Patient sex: M
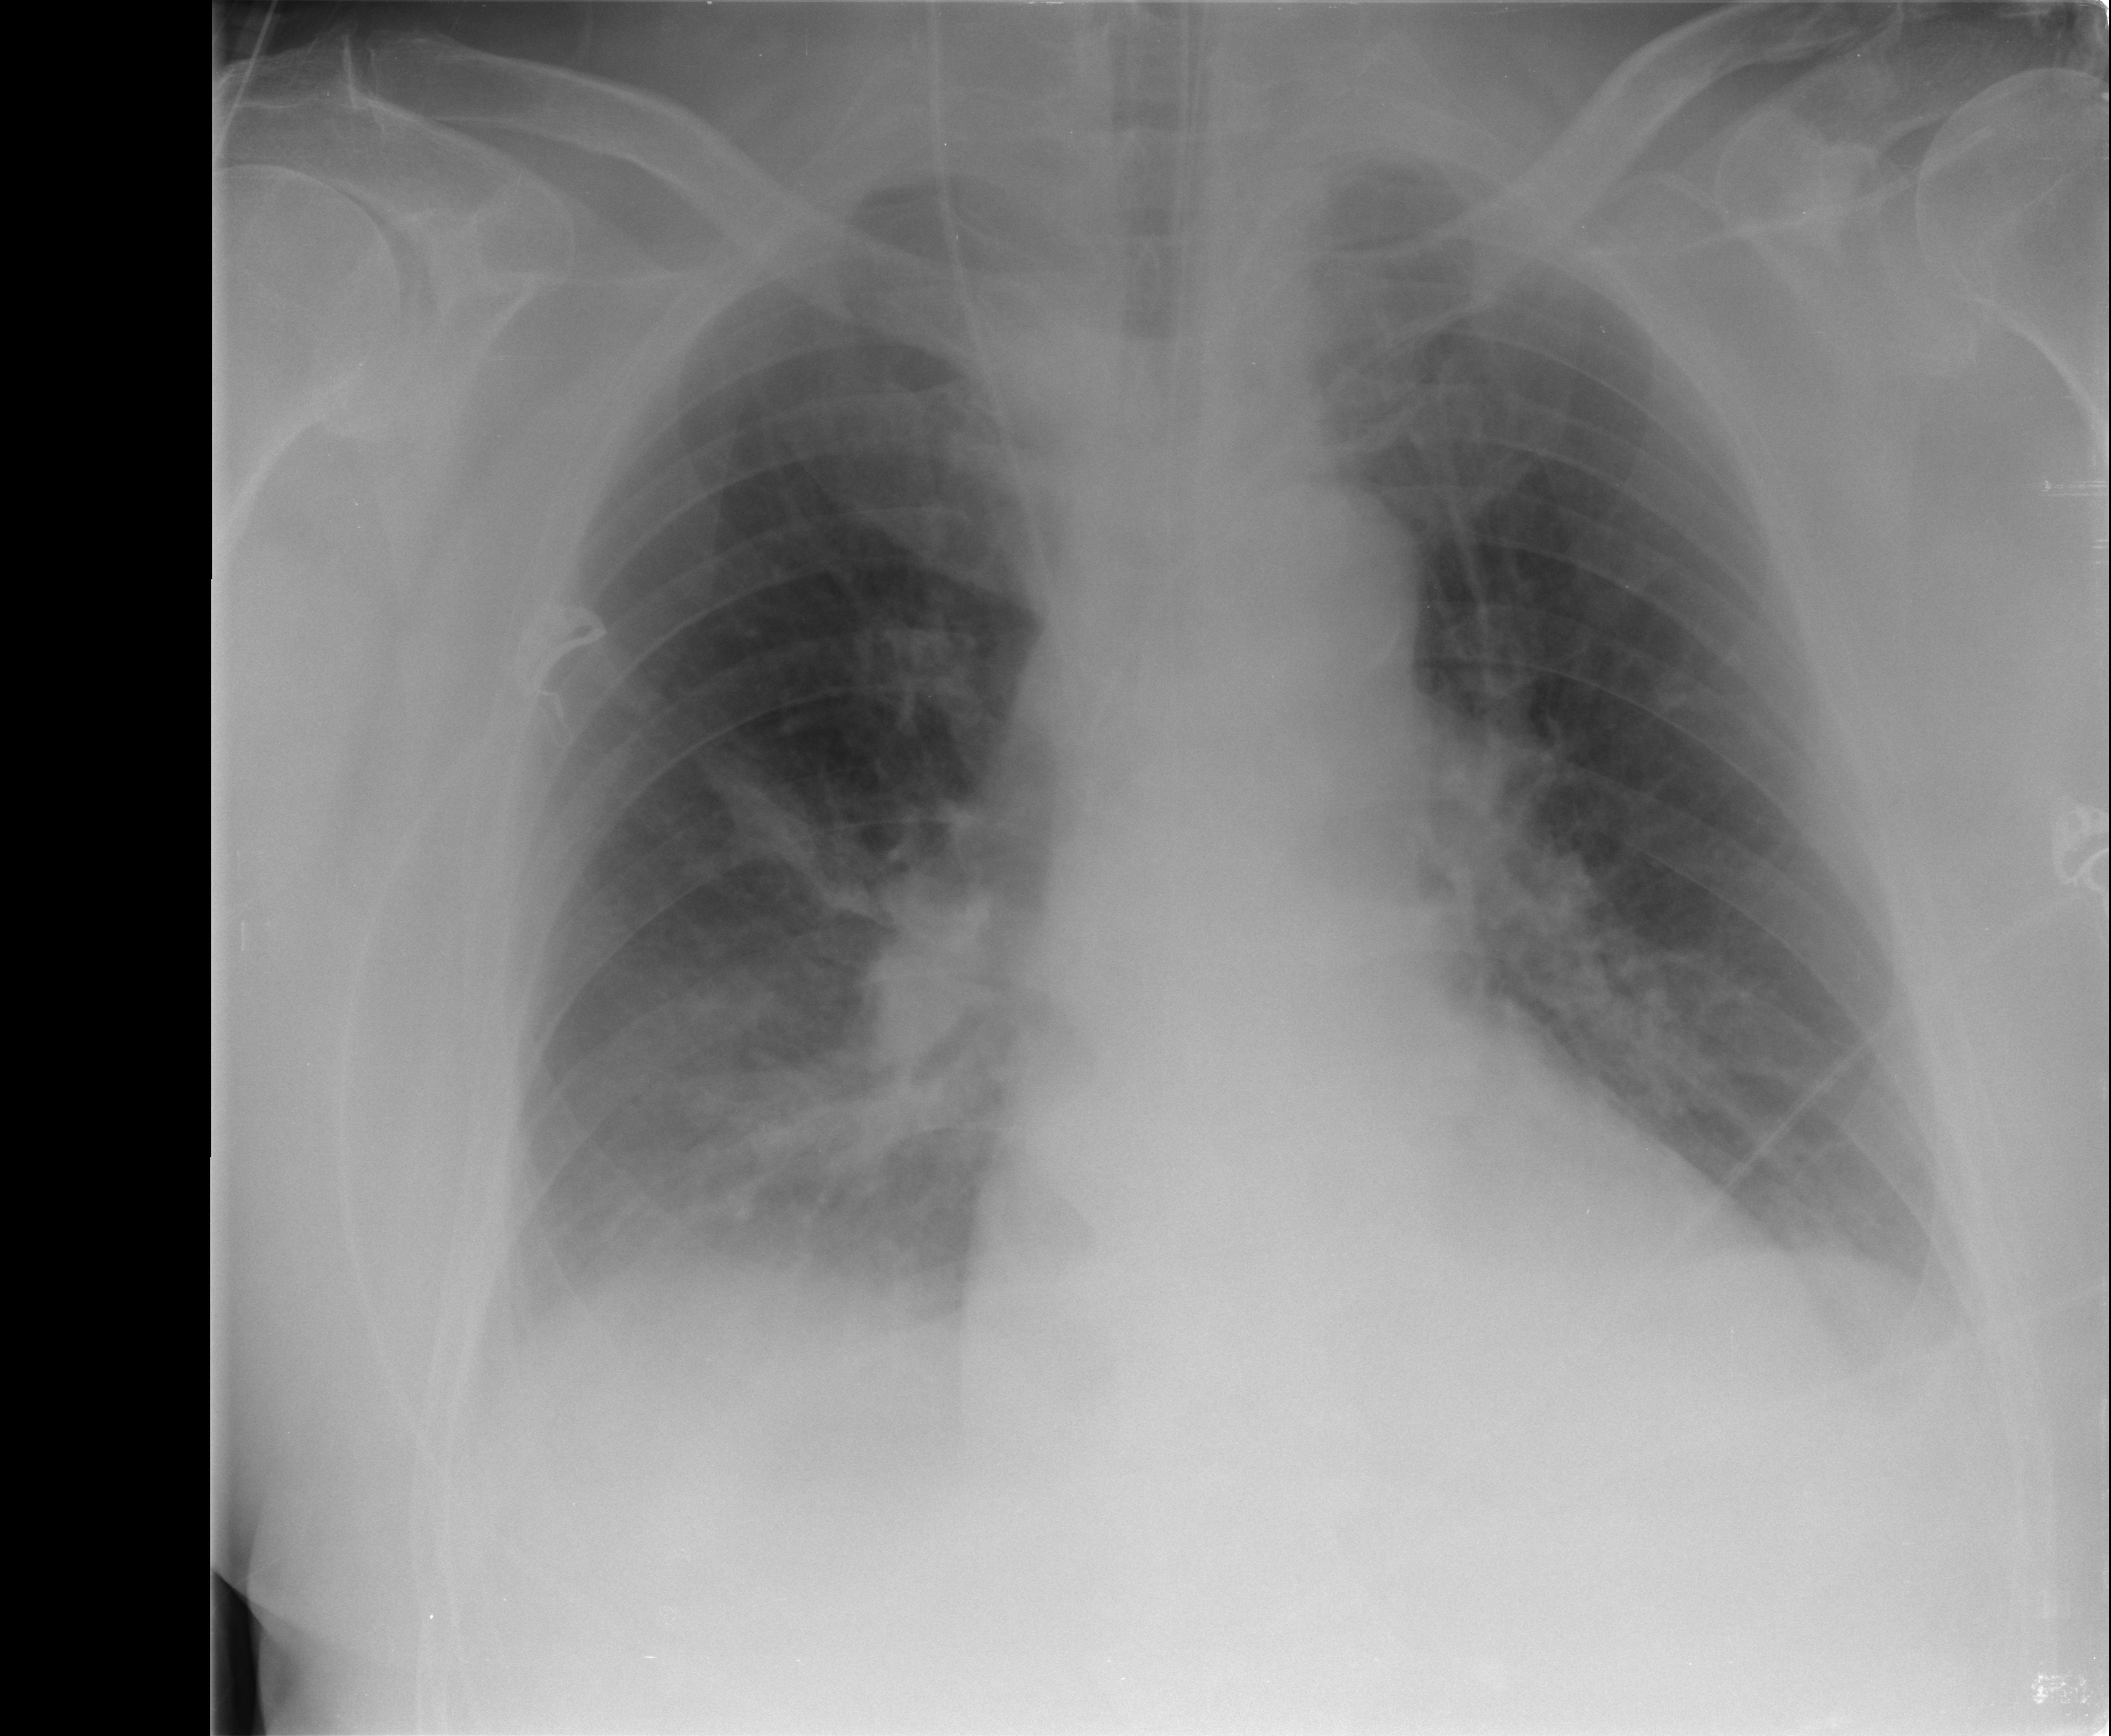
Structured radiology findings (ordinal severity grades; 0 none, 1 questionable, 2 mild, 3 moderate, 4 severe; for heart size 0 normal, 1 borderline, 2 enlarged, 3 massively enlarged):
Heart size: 1
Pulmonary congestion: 0
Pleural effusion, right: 2
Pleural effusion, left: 1
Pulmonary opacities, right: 1
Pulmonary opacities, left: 0
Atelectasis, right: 2
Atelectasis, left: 0